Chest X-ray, PA view. Patient: 53 years old, sex M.
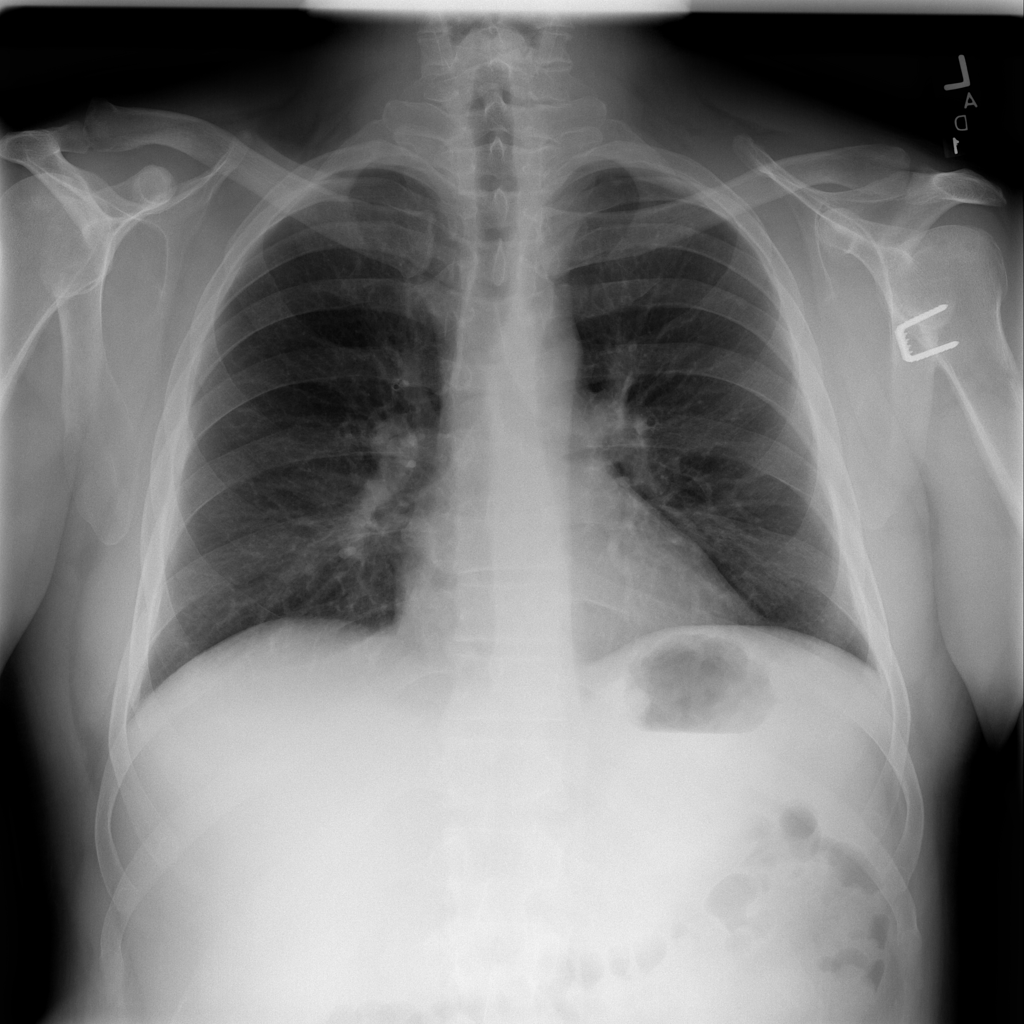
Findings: No Finding